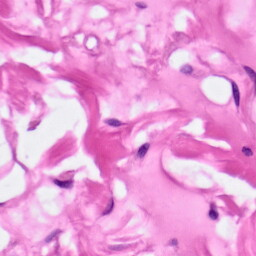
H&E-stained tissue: Pancreatic